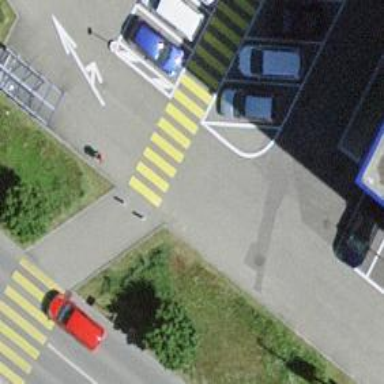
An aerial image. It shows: Uncontrolled zebra crossing with notable zebra markings.